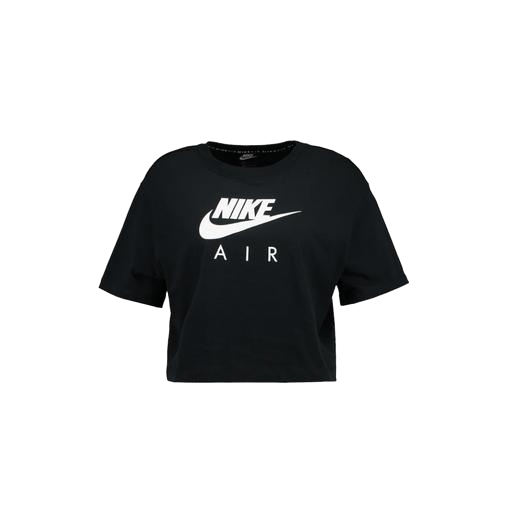
nike shirt, mid t-shirt, crop tee, white background